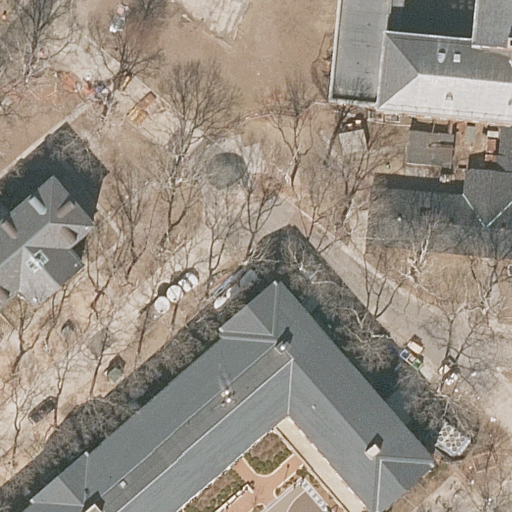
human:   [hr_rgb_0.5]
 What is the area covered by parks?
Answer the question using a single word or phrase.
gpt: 7693m2

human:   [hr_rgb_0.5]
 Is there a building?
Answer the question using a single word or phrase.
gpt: yes

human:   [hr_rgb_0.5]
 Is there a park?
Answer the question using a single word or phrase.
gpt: yes

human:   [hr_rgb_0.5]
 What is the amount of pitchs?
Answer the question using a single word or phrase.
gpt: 1

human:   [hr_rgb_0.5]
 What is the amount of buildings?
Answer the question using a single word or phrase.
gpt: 4

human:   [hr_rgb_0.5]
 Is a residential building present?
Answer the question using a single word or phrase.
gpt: yes

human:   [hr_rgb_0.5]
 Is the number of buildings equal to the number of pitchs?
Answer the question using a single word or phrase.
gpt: no

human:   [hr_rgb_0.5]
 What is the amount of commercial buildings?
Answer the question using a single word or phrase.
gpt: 0

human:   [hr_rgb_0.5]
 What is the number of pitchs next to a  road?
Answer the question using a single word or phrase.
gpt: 1

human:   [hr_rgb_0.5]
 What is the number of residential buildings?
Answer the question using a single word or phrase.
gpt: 3

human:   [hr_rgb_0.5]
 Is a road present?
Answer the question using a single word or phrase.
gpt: yes

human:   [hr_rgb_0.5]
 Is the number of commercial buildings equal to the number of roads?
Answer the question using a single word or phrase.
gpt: no

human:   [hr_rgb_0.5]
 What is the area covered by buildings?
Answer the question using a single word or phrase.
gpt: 2736m2

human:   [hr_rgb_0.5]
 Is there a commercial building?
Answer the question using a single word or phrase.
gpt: no

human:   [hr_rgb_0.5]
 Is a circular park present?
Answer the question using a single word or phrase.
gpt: no

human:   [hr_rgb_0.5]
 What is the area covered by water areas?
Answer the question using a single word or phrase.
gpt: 0m2

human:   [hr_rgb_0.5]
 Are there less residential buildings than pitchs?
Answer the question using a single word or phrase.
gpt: no

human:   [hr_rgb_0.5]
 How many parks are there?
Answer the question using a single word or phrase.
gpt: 1

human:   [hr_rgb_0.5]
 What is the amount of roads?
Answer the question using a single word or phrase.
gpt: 4

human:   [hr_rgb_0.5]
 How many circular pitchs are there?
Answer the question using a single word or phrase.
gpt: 0

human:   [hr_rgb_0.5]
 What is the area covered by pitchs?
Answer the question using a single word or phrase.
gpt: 567m2

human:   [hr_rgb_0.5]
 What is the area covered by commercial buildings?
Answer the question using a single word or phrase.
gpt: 0m2

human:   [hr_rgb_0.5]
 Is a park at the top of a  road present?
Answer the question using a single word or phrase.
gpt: yes

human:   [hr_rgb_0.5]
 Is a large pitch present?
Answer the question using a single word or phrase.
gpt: yes

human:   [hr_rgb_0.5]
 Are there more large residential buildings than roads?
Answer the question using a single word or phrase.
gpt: no

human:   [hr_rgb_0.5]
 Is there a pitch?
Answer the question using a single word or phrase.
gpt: yes

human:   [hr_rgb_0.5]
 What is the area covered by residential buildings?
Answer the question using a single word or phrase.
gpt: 1943m2

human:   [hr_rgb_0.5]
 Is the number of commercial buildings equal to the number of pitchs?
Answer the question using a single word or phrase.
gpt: no

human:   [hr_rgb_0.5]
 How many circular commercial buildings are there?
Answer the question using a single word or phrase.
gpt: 0

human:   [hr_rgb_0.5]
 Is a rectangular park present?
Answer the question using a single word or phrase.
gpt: yes

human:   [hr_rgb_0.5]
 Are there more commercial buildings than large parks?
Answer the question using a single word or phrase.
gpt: no

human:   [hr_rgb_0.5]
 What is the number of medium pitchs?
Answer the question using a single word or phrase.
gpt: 0

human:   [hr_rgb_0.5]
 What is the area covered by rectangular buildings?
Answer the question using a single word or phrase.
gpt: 57m2

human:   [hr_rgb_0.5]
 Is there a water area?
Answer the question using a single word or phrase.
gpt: no

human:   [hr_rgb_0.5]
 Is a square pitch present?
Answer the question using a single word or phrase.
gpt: no

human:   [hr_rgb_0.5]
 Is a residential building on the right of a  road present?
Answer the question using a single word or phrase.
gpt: yes

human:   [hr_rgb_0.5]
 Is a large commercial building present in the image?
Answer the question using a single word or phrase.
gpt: no

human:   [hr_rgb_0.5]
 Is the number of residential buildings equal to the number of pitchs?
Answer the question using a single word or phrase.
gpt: no

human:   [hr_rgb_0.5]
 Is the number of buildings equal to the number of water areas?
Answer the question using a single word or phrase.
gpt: no

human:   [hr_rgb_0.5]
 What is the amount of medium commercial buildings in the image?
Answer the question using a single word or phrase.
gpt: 0

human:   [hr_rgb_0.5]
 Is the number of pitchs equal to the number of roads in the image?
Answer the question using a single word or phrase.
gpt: no

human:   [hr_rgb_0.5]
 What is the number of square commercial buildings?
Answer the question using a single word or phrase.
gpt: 0

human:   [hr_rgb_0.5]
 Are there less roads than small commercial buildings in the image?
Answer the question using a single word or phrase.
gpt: no

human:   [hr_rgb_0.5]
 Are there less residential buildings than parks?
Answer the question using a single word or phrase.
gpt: no

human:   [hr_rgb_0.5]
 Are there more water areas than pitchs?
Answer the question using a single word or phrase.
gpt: no

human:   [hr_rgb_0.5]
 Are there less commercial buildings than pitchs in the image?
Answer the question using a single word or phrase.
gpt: yes

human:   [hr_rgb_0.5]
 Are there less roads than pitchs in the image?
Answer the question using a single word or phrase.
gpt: no

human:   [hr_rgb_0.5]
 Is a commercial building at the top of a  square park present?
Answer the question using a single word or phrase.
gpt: no

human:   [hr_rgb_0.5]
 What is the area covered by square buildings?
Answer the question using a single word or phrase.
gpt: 0m2

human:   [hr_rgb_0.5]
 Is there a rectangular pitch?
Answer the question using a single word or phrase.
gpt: yes

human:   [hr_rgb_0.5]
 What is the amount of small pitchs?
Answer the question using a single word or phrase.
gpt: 0

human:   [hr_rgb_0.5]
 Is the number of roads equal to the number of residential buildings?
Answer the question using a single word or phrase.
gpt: no

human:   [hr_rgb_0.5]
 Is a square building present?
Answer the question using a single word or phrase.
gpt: no

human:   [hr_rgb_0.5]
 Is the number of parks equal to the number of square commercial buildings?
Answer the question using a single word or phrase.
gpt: no

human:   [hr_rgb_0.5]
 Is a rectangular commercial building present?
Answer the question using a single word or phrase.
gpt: no

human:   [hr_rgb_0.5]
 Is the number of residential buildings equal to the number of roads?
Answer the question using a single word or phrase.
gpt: no

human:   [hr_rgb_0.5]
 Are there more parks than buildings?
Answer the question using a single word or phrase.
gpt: no

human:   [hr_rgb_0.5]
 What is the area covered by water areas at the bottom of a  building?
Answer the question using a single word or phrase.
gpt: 0m2

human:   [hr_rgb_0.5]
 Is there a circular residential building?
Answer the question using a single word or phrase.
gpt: no

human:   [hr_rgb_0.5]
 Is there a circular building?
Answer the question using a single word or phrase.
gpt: no

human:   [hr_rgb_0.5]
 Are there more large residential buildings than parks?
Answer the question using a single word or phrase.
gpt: no

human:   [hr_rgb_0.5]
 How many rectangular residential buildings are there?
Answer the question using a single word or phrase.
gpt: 1

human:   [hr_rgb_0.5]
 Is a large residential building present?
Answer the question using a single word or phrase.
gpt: yes

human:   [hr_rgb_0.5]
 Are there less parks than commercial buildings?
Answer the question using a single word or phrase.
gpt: no